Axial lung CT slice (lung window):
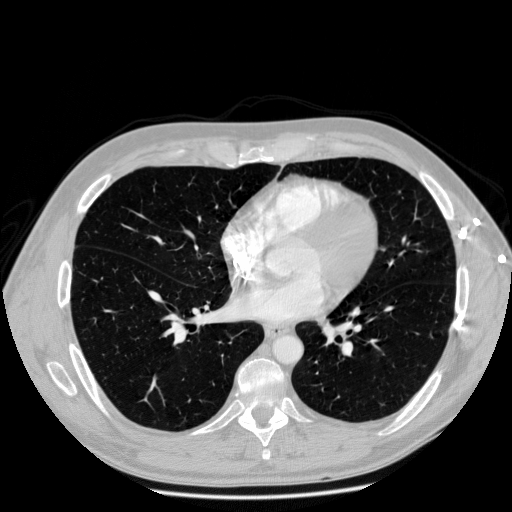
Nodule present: no